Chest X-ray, PA view. Patient: 64 years old, sex F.
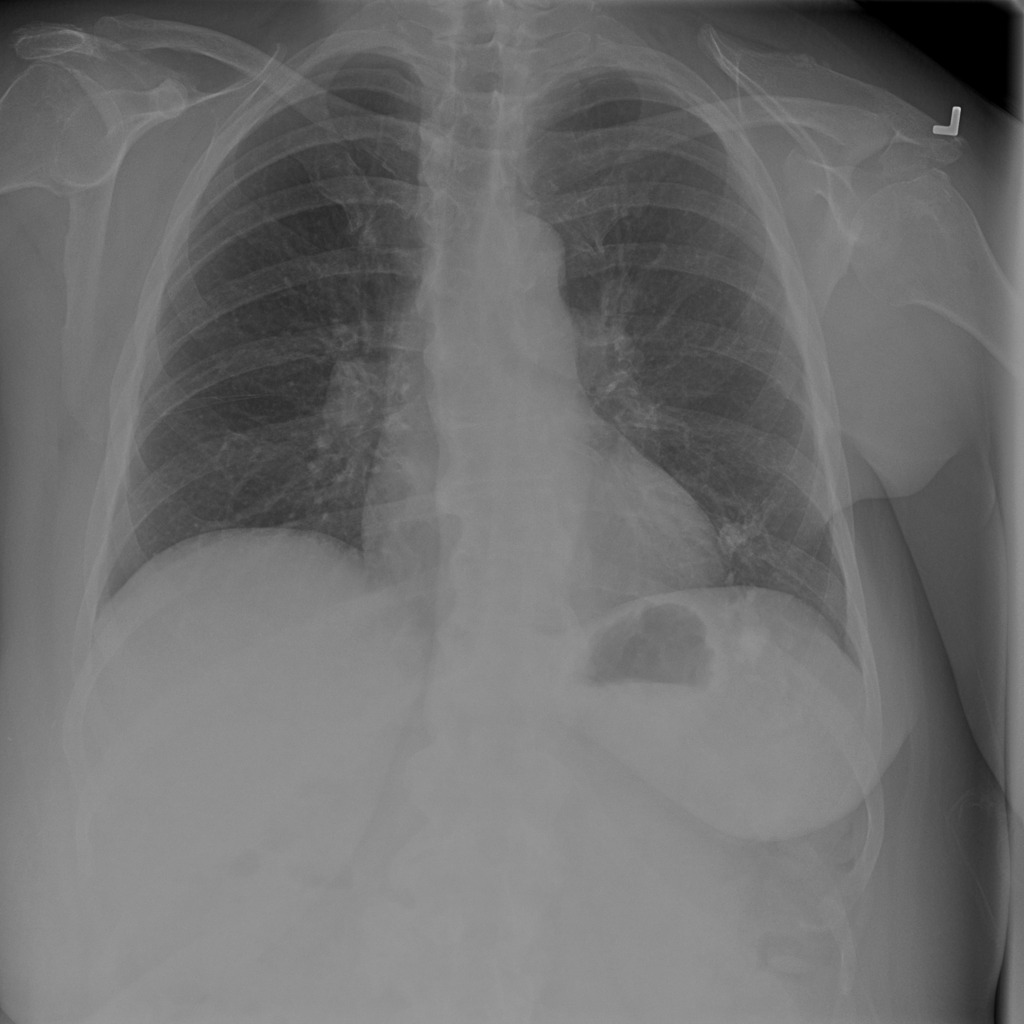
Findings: No Finding